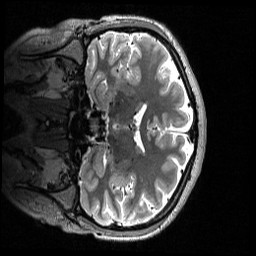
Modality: T2w
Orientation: coronal
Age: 19
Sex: female
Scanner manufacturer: siemens
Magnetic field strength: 3 T
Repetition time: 3.2 s
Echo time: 0.566 s